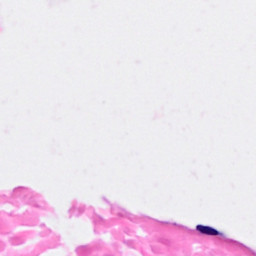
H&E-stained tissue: Breast